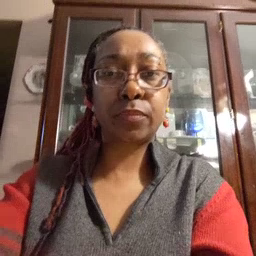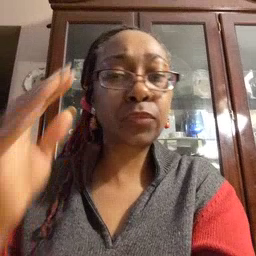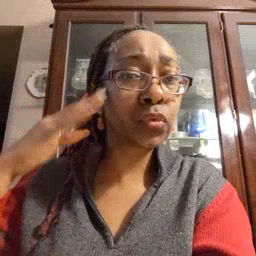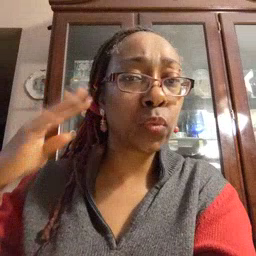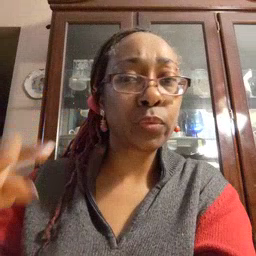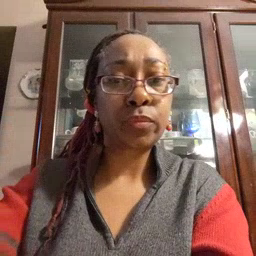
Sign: noisy